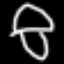
Label: mushroom